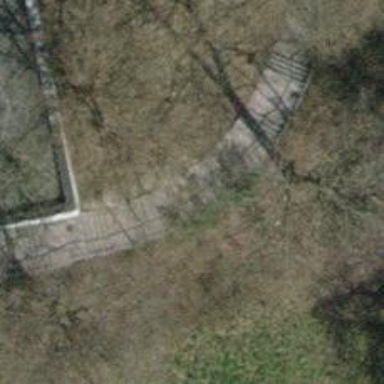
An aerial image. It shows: Flight of steps with sett surface.